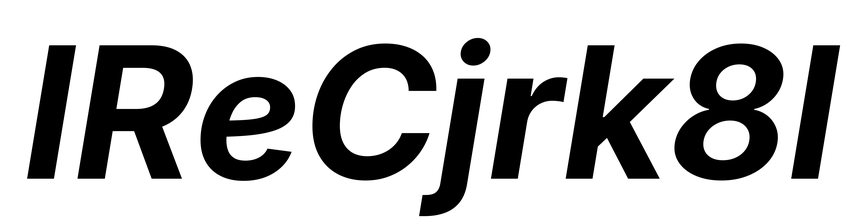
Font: Inter-Italic_Bold_Italic